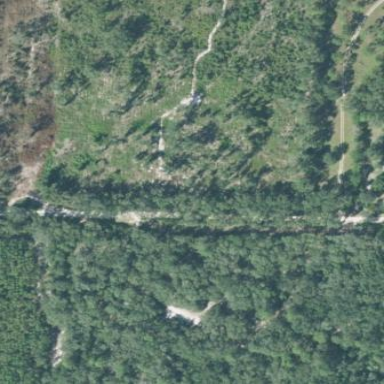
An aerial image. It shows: Forest area dominated by needle-leaved trees.